Interaction volume radius: 5 \u00c5
Interaction volume height: 15 \u00c5
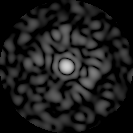
Disorder parameter: 0.8708